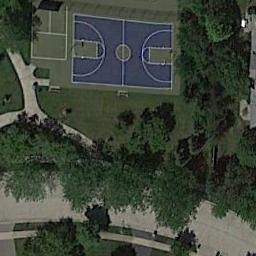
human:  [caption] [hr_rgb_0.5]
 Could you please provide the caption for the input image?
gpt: There is a basketball court surrounded by grass and trees next to a road .

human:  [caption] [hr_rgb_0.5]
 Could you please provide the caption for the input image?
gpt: A basketball court surrounded by some trees and a road beside .

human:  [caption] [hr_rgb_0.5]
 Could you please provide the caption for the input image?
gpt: The basketball court on the lawn are surrounded by many trees .

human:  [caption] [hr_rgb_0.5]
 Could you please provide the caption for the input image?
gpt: There are two basketball courts on the sand .

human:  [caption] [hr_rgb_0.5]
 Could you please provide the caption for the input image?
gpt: Many trees are near the basketball court .